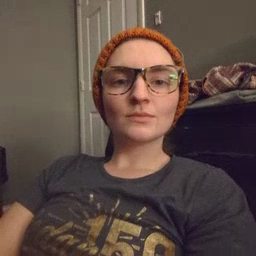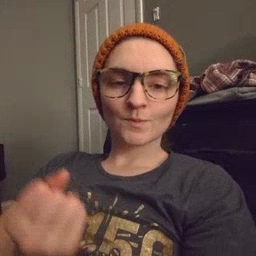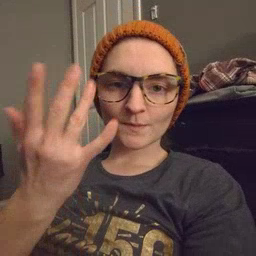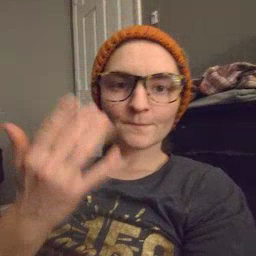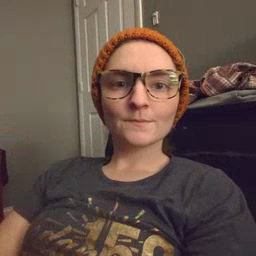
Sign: mitten